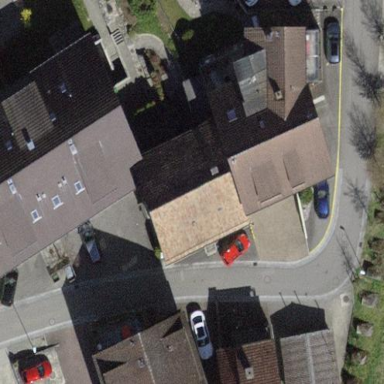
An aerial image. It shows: Building with tiled roof.